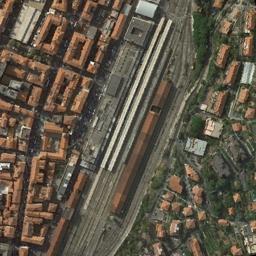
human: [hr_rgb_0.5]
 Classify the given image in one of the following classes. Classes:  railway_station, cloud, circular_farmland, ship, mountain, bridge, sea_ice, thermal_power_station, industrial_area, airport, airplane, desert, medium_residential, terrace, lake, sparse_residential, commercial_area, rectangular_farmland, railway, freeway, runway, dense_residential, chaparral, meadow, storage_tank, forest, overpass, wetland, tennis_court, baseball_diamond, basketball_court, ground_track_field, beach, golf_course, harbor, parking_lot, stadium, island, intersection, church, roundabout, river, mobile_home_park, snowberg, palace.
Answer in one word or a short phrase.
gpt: railway_station